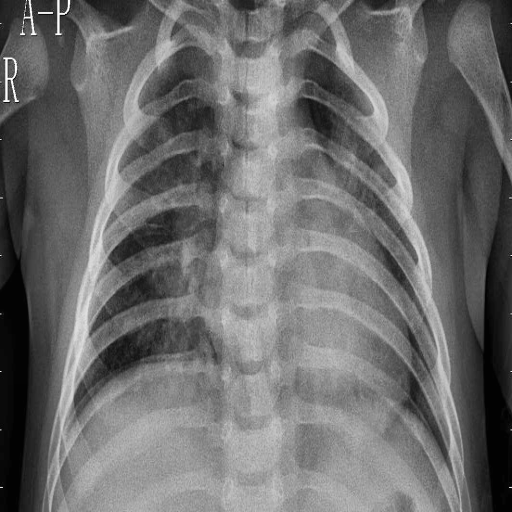
Finding: PNEUMONIA